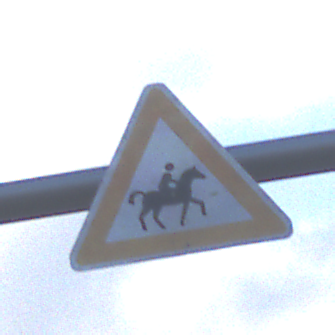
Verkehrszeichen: ReiterLinks
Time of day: SunriseSunset
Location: Outdoor (Urban)
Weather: PartlyCloudy
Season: NotSpecified
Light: Natural